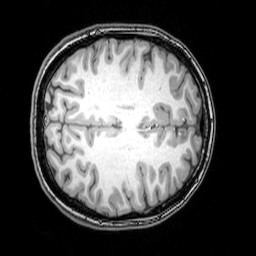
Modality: T1w
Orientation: axial
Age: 23
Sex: female
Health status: healthy
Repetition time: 0.081 s
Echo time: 0.037 s